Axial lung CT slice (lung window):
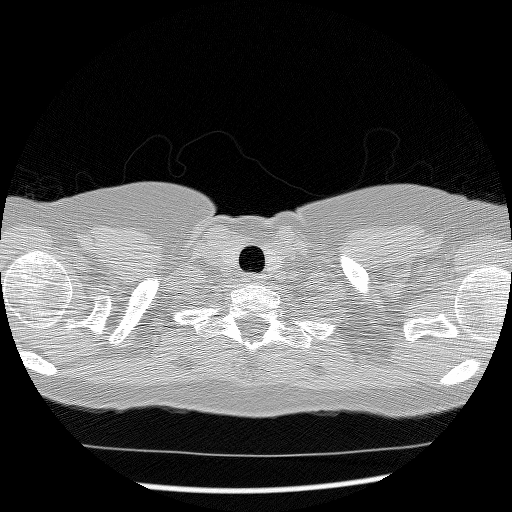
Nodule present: no